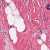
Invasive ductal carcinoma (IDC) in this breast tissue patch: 0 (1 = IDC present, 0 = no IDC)